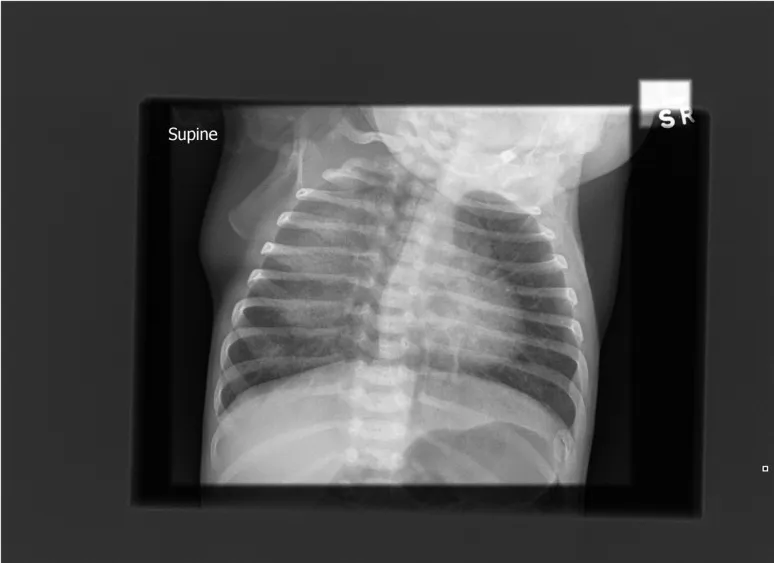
Chest radiograph on admission showing right-sided changes.
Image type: radiology (x_ray)